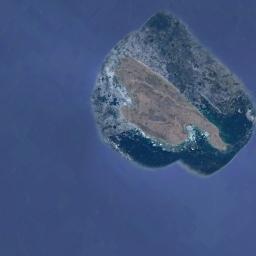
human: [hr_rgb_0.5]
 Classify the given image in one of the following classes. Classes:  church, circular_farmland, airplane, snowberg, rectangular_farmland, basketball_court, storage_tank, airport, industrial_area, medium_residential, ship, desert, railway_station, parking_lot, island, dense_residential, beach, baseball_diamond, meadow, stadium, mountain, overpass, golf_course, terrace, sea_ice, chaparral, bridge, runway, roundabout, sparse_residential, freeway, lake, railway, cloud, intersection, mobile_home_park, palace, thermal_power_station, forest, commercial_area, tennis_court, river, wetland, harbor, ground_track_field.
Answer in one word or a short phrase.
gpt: island